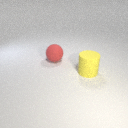
large yellow rubber cylinder in front of large red rubber sphere